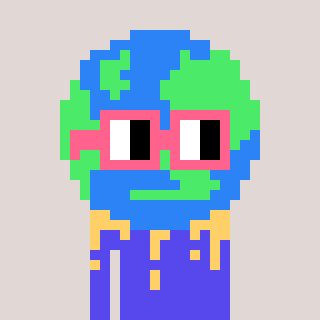
a pixel art character with square pink glasses, a earth-shaped head and a computerblue-colored body on a warm background